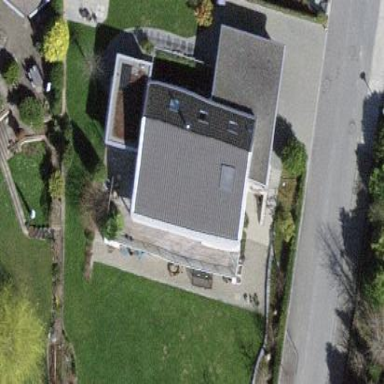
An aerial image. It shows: Simple and straightforward house.